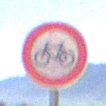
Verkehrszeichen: VerbotRadverkehr
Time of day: MorningAfternoon
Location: Outdoor (RoadRail)
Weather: Clear
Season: NotSpecified
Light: Natural